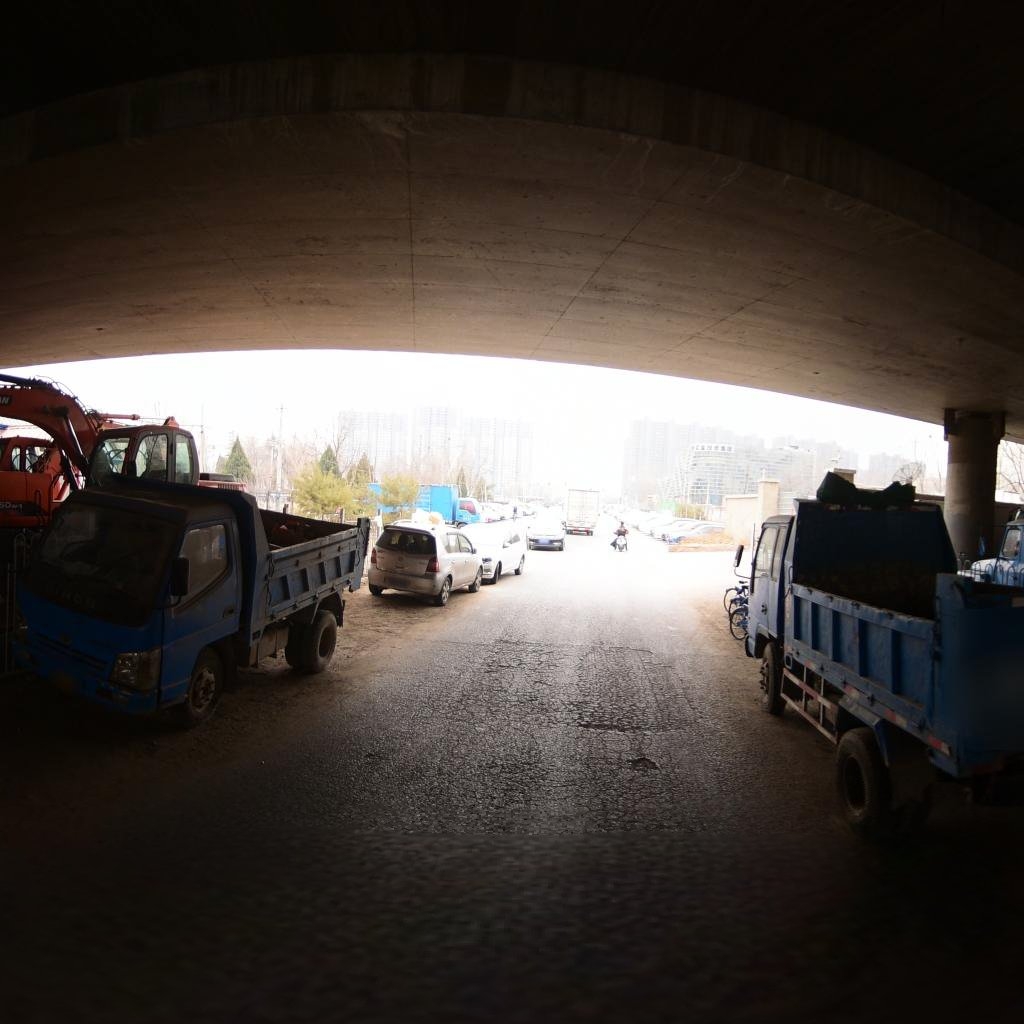
Region: Haidian
Road damage annotations: alligator crack, pothole